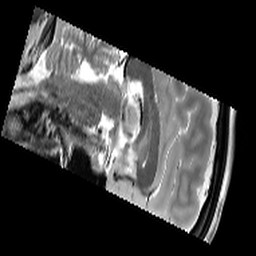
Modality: T2starw
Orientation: sagittal
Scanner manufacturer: siemens
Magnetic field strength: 3 T
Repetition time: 9.86 s
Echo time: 0.05 s